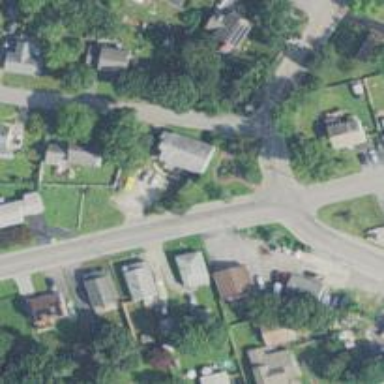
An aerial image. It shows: Neighborhood.